Aerial crown-view tile of a tropical tree (Barro Colorado Island, Panama), acquired 20250124:
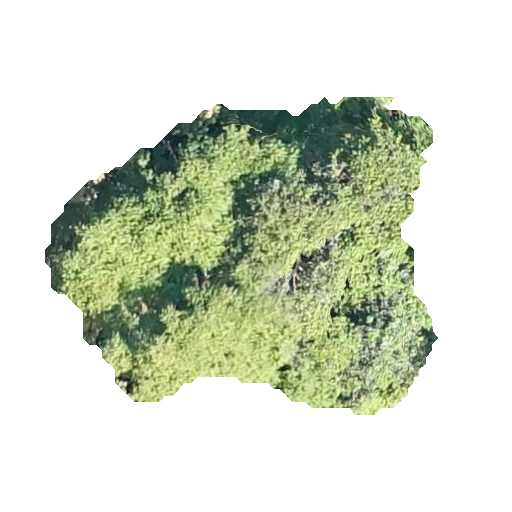
Species: Tachigali panamensis
GBIF accepted scientific name: Tachigali panamensis
Crown area: 137.448 m²